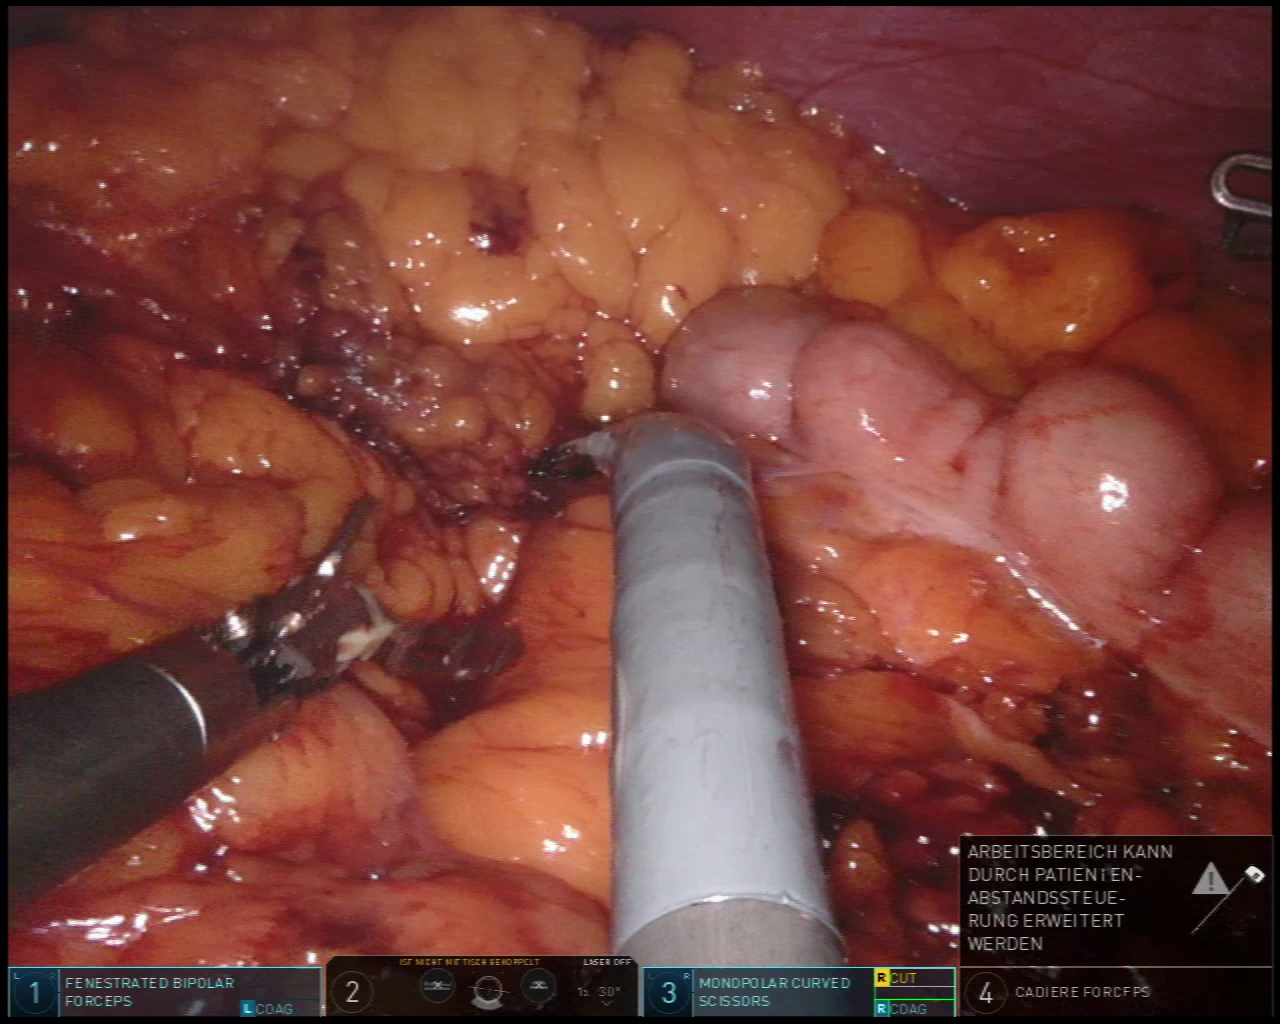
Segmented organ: colon
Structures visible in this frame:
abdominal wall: yes
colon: yes
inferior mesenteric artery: no
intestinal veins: no
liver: no
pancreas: no
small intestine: no
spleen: no
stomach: no
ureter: no
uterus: no
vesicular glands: no